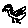
Label: bird